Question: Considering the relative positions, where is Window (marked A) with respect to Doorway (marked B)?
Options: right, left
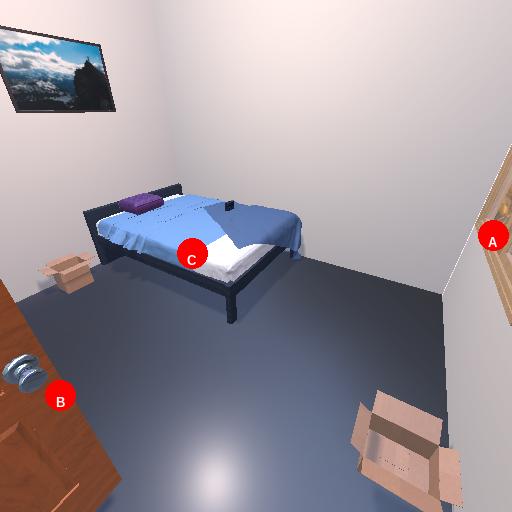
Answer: right